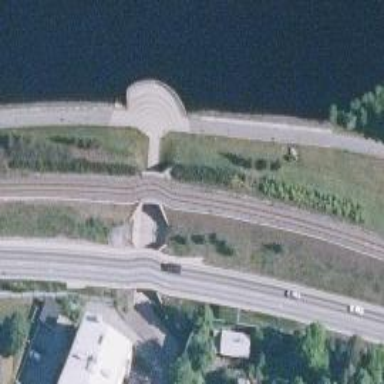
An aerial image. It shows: Continuous rail bridge over railway.